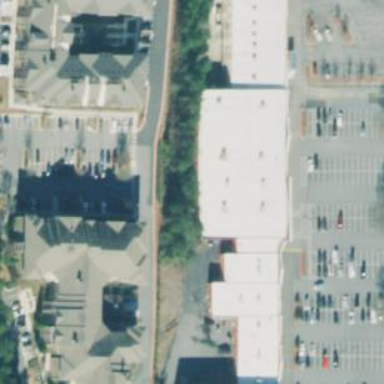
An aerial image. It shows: Retail building.